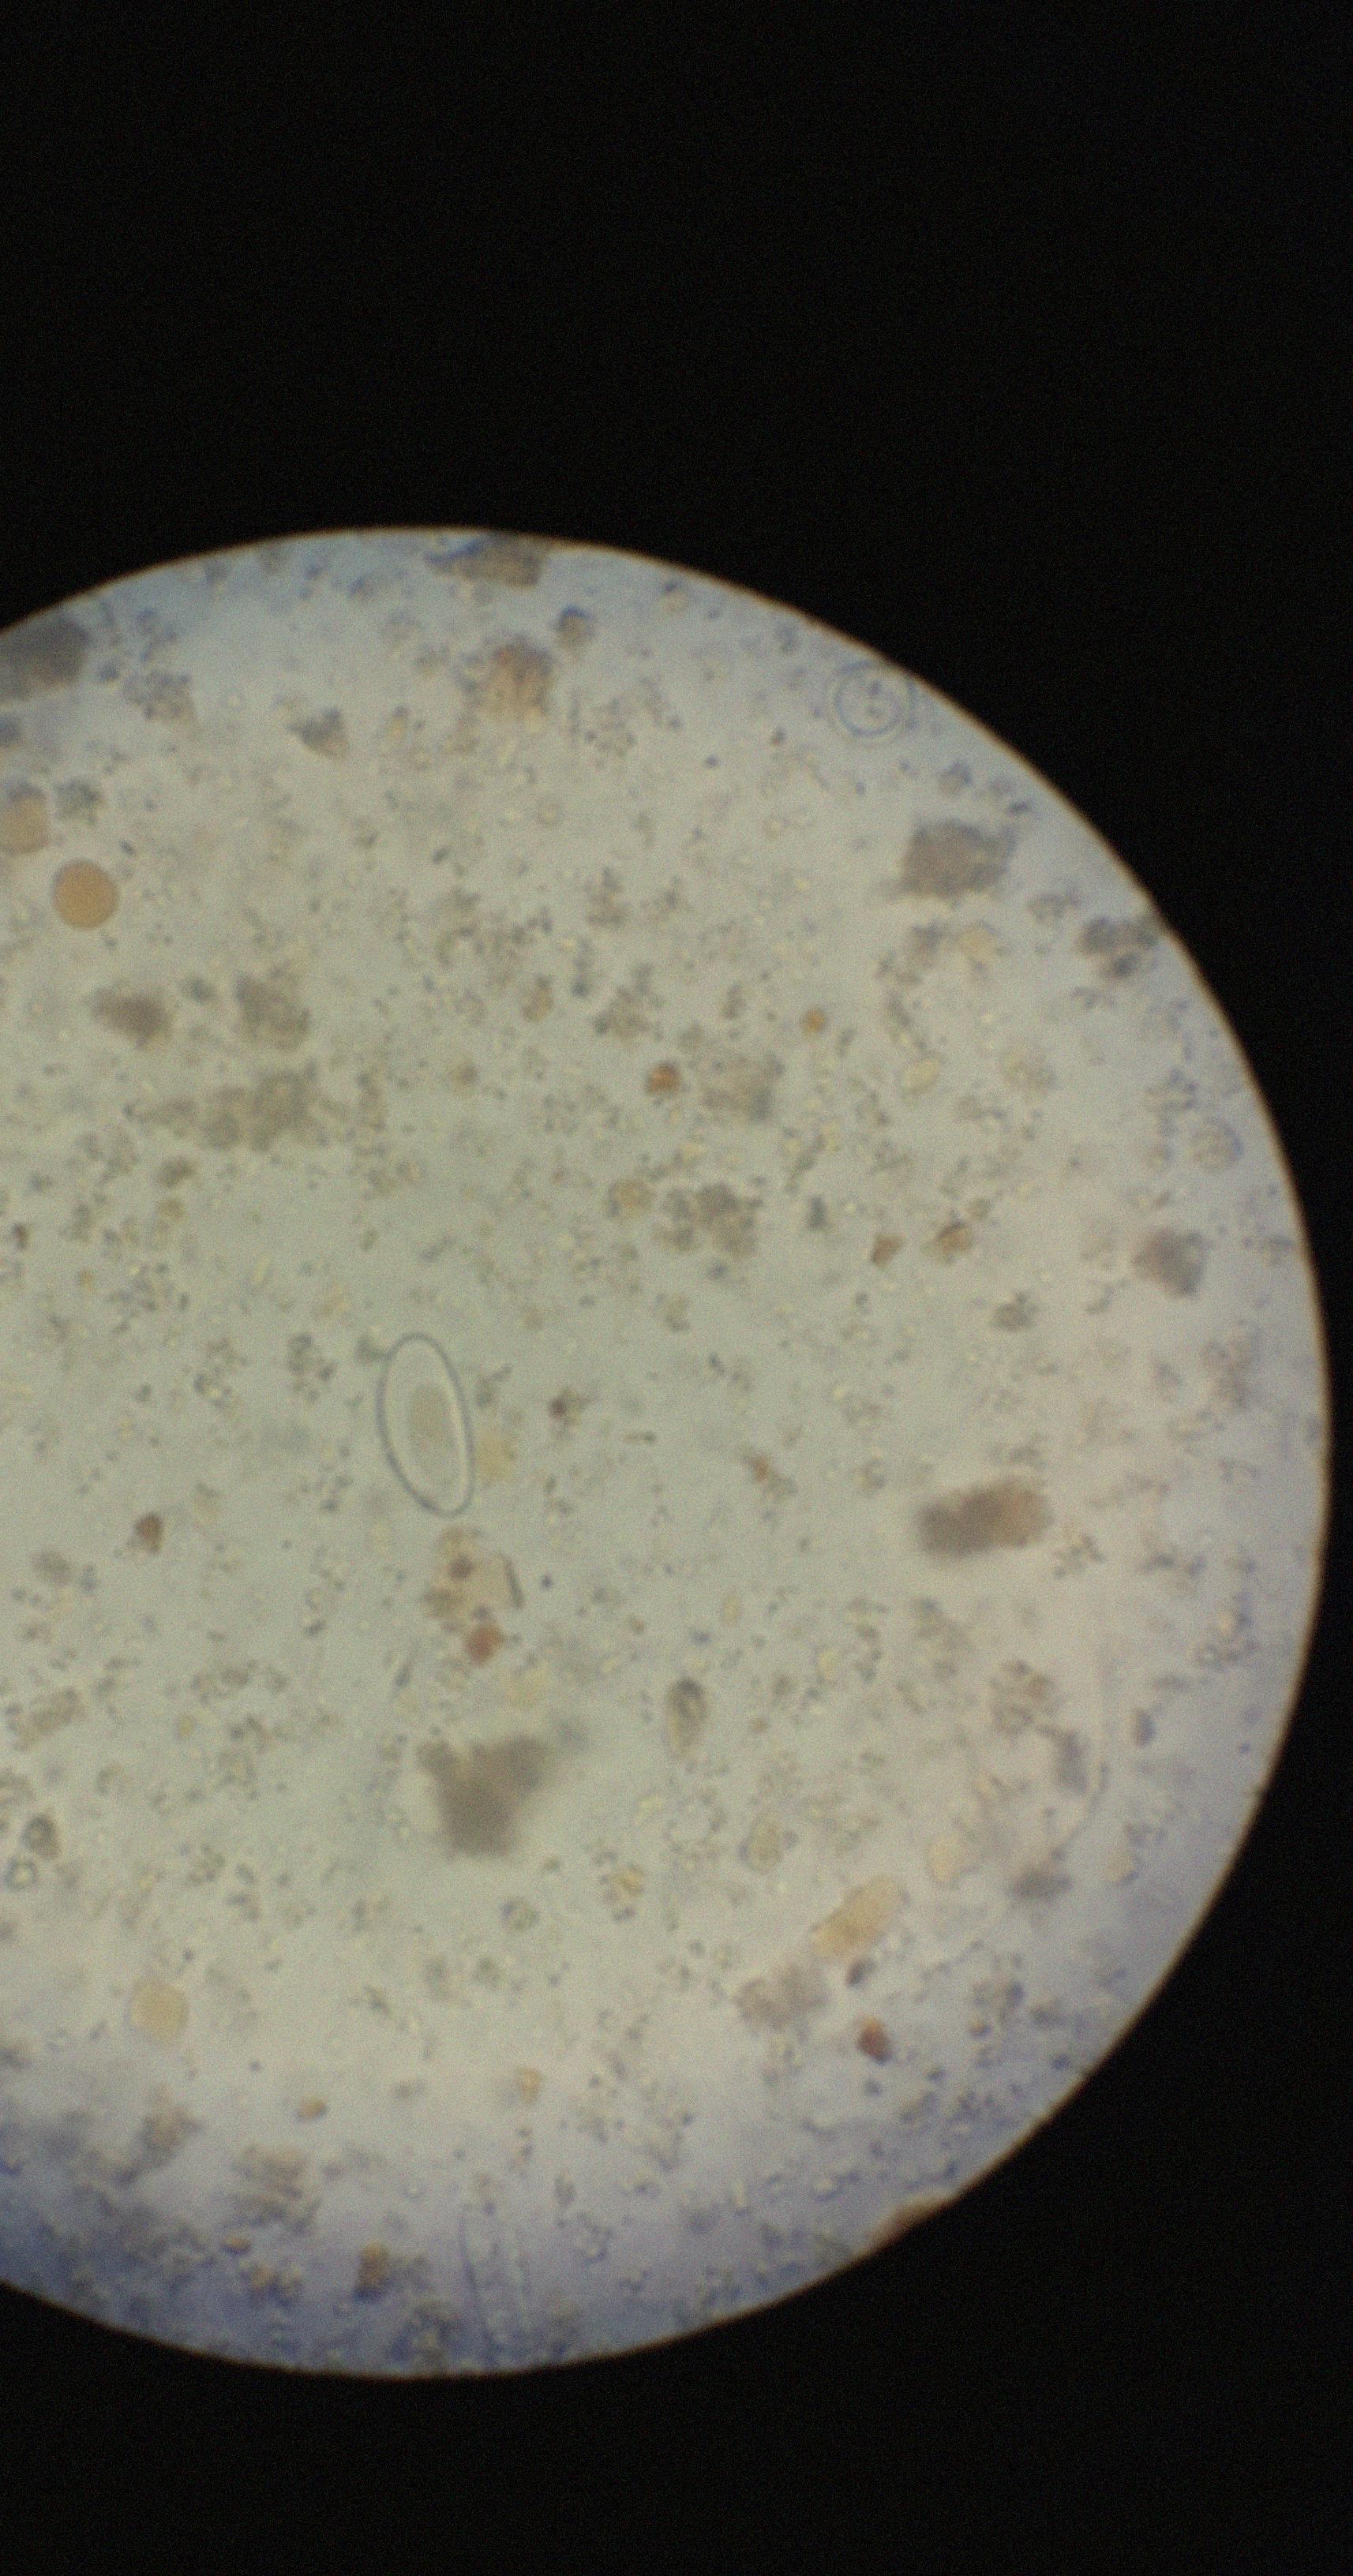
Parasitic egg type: Enterobius vermicularis